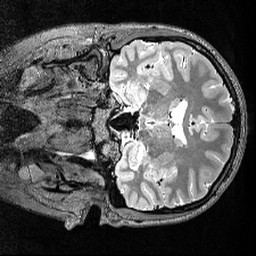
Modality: T2w
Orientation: coronal
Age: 24
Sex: female